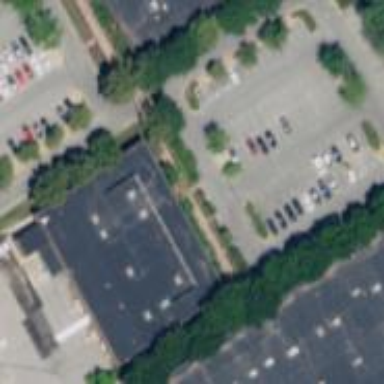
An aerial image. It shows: Parking area with surface.